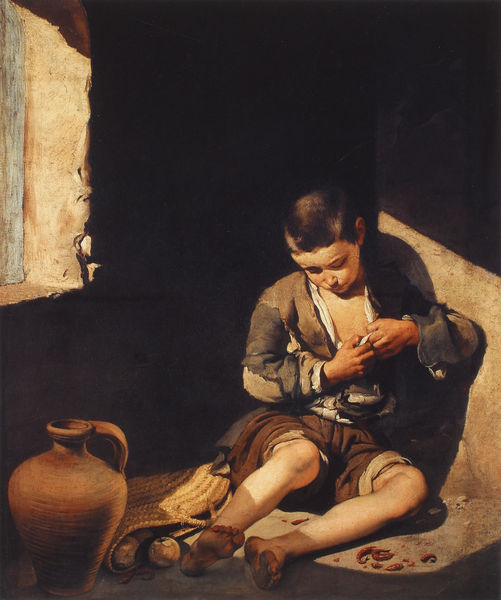
Titel: Der Läusefänger
Institution: Paris, Musée du Louvre
Schlagwörter: fuß, gemälde, nackt, schatten, sitzen, braun, brust, fenster, licht, mund, nase, schwarz, rot, hemd, hose, jacke, jung, arm, arme, augen, trauer, hände, sonne, haare, kind, scheitel, traurig, amphore, früchte, krug, vase, beine, apfel, äpfel, füße, sonnenlicht, mauer, korb, lichteinfall, junge, zehen, barfuss, knabe, lumpen, tasche, hunger, rinde, bettler, lich, tonkrug, scherben, murillo, finder, sinkend, brust#, frenster, wajunge, +hose